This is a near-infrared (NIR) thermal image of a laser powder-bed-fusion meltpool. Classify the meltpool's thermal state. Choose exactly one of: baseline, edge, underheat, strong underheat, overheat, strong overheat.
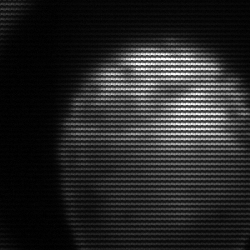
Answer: edge